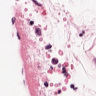
Metastatic tissue present: no